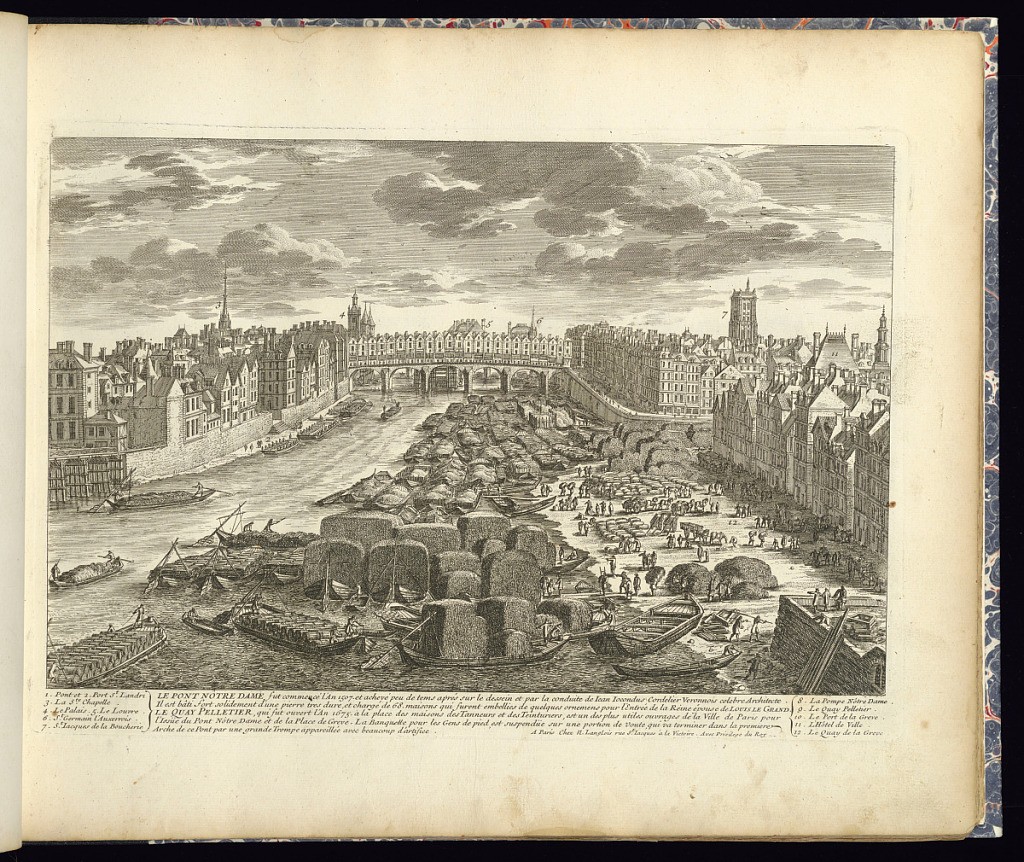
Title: LE PONT NÔTRE DAME
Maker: Gabriel Perelle, French, 1604–1677
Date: late 17th century
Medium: Etching on laid paper
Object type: Print
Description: View of the Bridge Notre Dame in Paris with the river Seine in the center. The bridge is lined with buildings and other buildings visible on either side of the river. The river is filled with barges and boats. People are visible on the boats and on the streets. Details are lettered with an explanatory legend below. A history/ description of the bridge is lettered below. The plate is titled and signed.